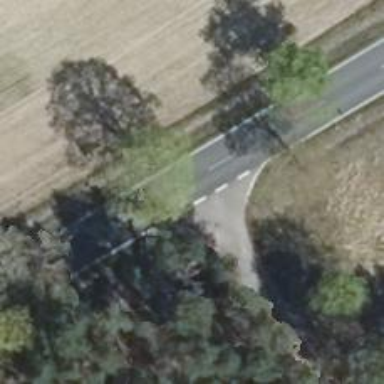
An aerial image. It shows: Secondary road with asphalt surface.